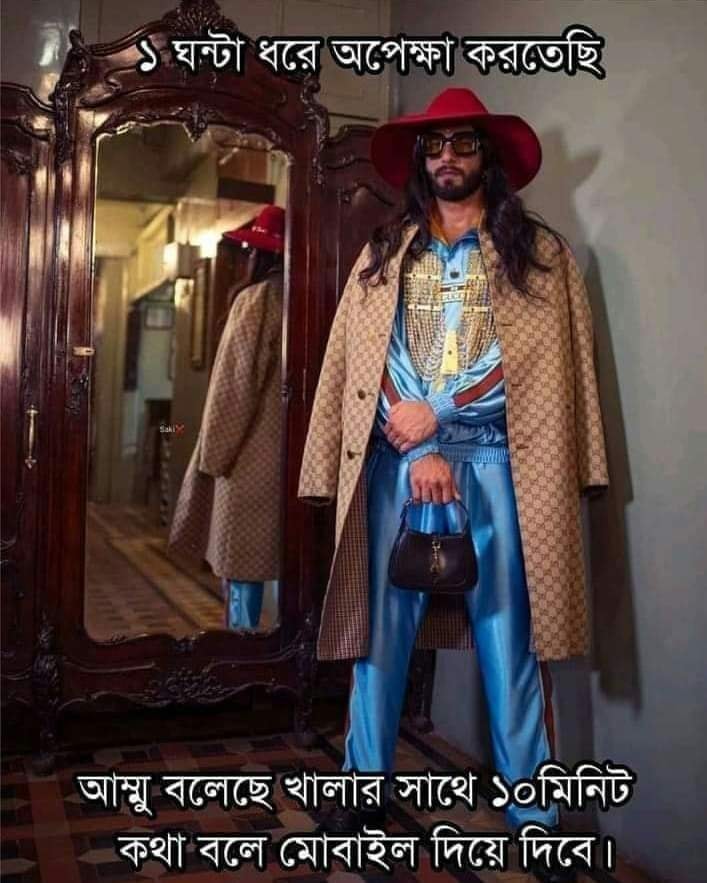
Caption: ১ ঘন্টা ধরে অপেক্ষা করতেছি    আম্মু বলেছে খালার সাথে ১০ মিনিট কথা বলে মোবাইল দিয়ে দিবে ।
Label: non-hate